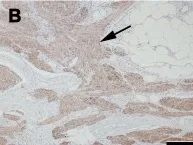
The histopathological study of leiomyomatous hamartoma in immune-histochemical stain (bar; 100 mum). B: Positive reaction with desmin in the muscle bundles (arrow), but negative in the nerve.
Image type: pathology (immunostaining)